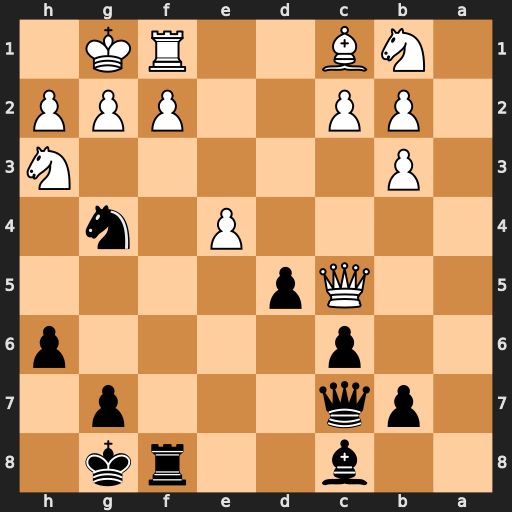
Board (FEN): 2b2rk1/1pq3p1/2p4p/2Qp4/4P1n1/1P5N/1PP2PPP/1NB2RK1
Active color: b
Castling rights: -
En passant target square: -
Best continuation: Qxh2#